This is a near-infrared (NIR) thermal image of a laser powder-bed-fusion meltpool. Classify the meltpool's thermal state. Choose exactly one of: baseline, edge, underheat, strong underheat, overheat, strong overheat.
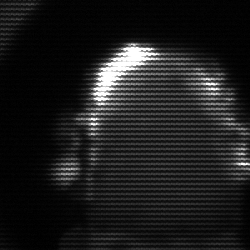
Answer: baseline